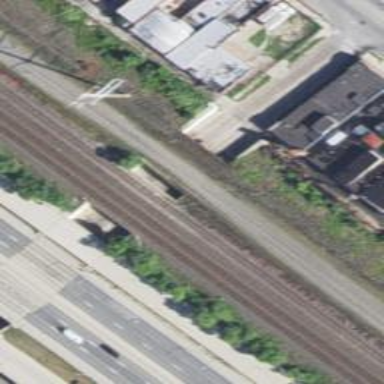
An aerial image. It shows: Abandoned railway.